Question: Every month I download data from a vendor of ours which is small but it is in a format that is not easy to use lookup formulas on. I then read it with a mess of cell references and hope they are looking to the right spot. What would be the best way to read the data and structure it like in the image below. I need to read columns A:G one month and then next month it will be A:H but will only have 12 months Max ever, and then structure it to work in my report as pictured in I2:K10,
The "Location" may not have data in the download from the vendor. So the Locations are changing. Also I need to download about 30 of these small data ranges from them to put together in a bigger report. Also the data will be pasted to its own sheet and the pulled data on another.
I am open to VBA suggestions as well as just cell formulas.
The different colors are there to show what I am trying to read and where I need it written.
Thanks,
-Scheballs

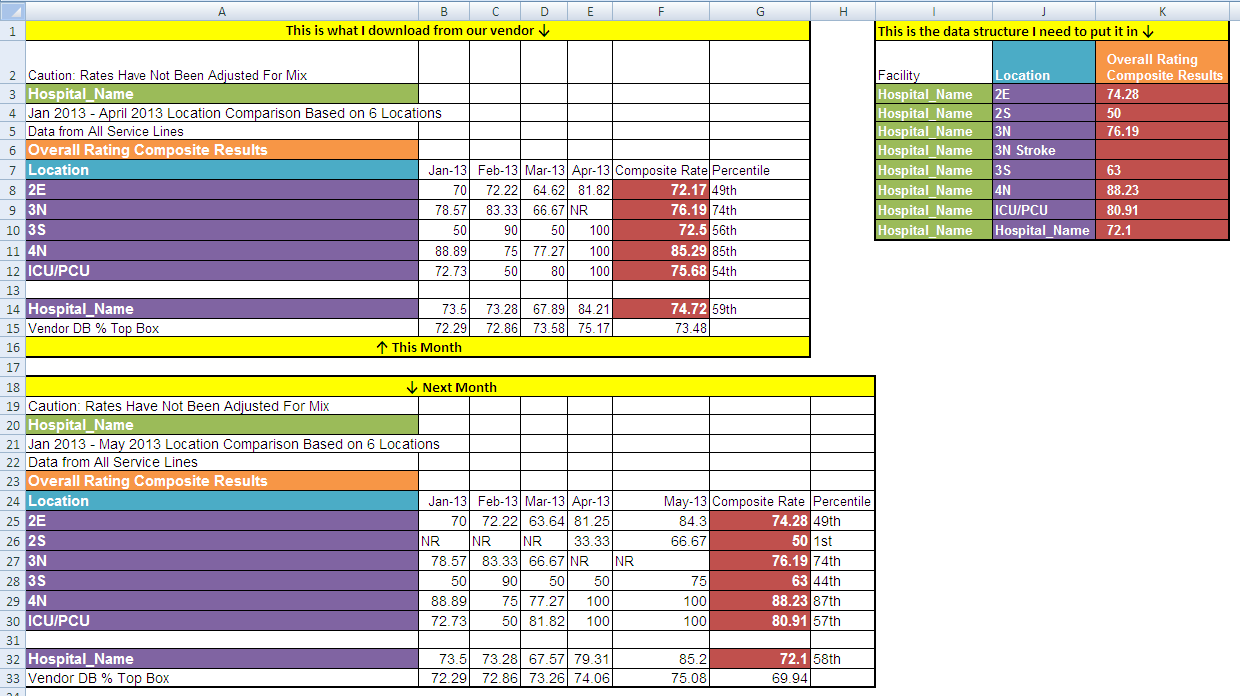
Answer: This is Part 2 of the answer which introduces the solution and contains the main routine. <URL> introduces techniques that I use in the solution.
My solution requires the macro's workbook contain two worksheets: one for errors and one for the consolidated data. The names of these workbooks are defined as constants so can be changed as required.
I created a number of CSV files that I believe match the format of those you download. A typical example is:
'''
1 Caution: Rates Have Not Been Adjusted For Patient Mix
2 St Anthony's Hospital
3 Jan 2013 - April 2013 Location Comparison Based on 6 Locations
4 CMS Qualified HCAHPS Data from All Service Lines
5 Communications about Medications Composite Results
6 Location,Jan 2013,Feb 2013,Mar 2013,Apr 2013,Composite Rate,Percentile
7 2E,70,72.22,64.62,81.82,72.17,49th
8 2S,60,62.22,54.62,71.82,62.17,39th
9 3N,78.57,83.33,66.67,NR,76.19,74th
10 3S,50,90,50,100,72.5,56th
11 4N,88.89,75,77.27,100,85.29,85th
12 ICU/PCU,72.73,50,80,100,75.68,54th
13
14 St Anthony's Hospital,73.5,73.28,67.89,84.21,74.72,59th
15 Vendor DB % Top Box,72.29,72.86,73.58,75.17,73.48
'''
The hospital names are real although it is a coincidence if they are ones of interest to you. The questions are I believe correct. The locations and the data are imaginary.
My code thoroughly checks the format of a CSV file because I have been caught by authors changing the format of such files without warning. Gross changes might crash a macro but minor changes can go unnoticed for months.
Checks include matching the date range of row 3 against the idnividal dates on row 6. A failed check will result in a message in the Error worksheet. Most checks simply result in that file being rejected. However, it is a fatal error for two CSV files to have different date ranges.
I had planned to create the consolidated worksheet based on the data I found. However, you use absolute addresses to copy the values into the reporting worksheets so you do not want the data to move from month to month depending on which locations are included in the CSV file. Instead I have created a fixed layout:

Hospital names are in column 1. The name must be against the first location for the hospital but is optional for susequent rows. No doubt you will pick one style or the other but I mixed styles for my tests. A CSV file with a hospital name other than one of those in this listed here will be rejected.
Locations are in column 2. There is no significance to the sequence of location except that the final row must be for the total/average/summary. I have used the "Total" as the row title but you can change it to anything. Not every location listed here need appear in a CSV file but if a CSV file contains an unexpected location, it will be rejected.
The questions are listed from A3 onwards. A CSV file containing a question not listed here will be rejected.
The initial contents of the data area of this worksheet do not matter because they are cleared by the macro.
After running the macro, the worksheet might look this. Gaps mean that I have no test data for that hospital/questions:

I believe the comments within my code are sufficient for you to change it to match the format of the CSV files if they are different from my guess.
This code is designed to be in its own module. This code does not rely on anything in the demo macros. Good luck.
'''
Option Explicit
' Constants are a convenient way of defining values that will not change
' during a run of the macro. They are particular suitable for:
' (1) Replacing numbers by meaningful name. If column 5 is used for
' names, say, using ColName instead of 5 helps document the macro.
' (2) Values that are used in several places and might change. When they
' do change, one amendment is sufficient to fully update the macro.
Const ColConsolHosp As Long = 1 'Const ColConsolLocn As Long = 2 '| If the columns of the consolidate
Const ColConsolQuestFirst As Long = 3 '| worksheet are rearranged, these
Const ColConsolQuestLast As Long = 12 '/ valuesmust be ajusted to match.
Const ColErrorTime As Long = 1
Const ColErrorFile As Long = 2
Const ColErrorRow As Long = 3
Const ColErrorCol As Long = 4
Const ColErrorMsg As Long = 5
Const FmtDate As String = "dmmmyy"
Const FmtDateTime As String = "dmmmyy hh:mm"
Const WkShtNameConsol As String = "Consolidate" '\ Change if require output to
Const WkShtNameError As String = "Error" '/ different worksheets.
Sub Consolidate()
Dim CellValueConsol() As Variant ' Cell values from used range
' of consoldate worksheet
Dim ColSrcCompositeRate As Long ' Column hold composite rate
Dim ColConsolCrnt As Long
Dim DateStartAll As Date
Dim DateStartCrnt As Date
Dim DateEndAll As Date
Dim DateEndCrnt As Date
Dim ErrMsg As String
Dim FileCellValueSrc() As Variant ' Value of UsedRange for each CSV file
Dim FileError() As Boolean ' Error state for each file
Dim FileInxHosp() As Long ' Hospital for each CSV file
Dim FileInxQuest() As Long ' Question for each CSV file
Dim FileName() As String ' Name for each CSV file
Dim FileSysObj As Object
Dim FileObj As Object
Dim FolderObj As Object
Dim Found As Boolean
Dim HospName() As Variant ' Names of hospitals
Dim HospNameCrnt As String
Dim InxFileCrnt As Long
Dim InxFileDate As Long
Dim InxHospCrnt As Long
Dim InxLocnCrnt As Long
Dim InxQuestCrnt As Long
Dim Locn() As Variant ' Locations for each hosital
Dim NumCSVFile As Long ' Number of CSV files
Dim NumHosps As Long
Dim NumMonthsData As Long
Dim PathName As String
Dim Quest As Variant ' Array of questions
Dim RowConsolCrnt As Long
Dim RowConsolHospFirst() As Long ' First row for each hospital
' within consolidate worksheet
Dim RowConsolTemp As Long
Dim RowErrorCrnt As Long
Dim RowSrcCrnt As Long
Dim WkBkSrc As Workbook
Application.ScreenUpdating = False ' Reduces screen flash and increases speed
' Load CSV files
' ==============
PathName = Application.ThisWorkbook.Path
Set FileSysObj = CreateObject("Scripting.FileSystemObject")
Set FolderObj = FileSysObj.GetFolder(PathName)
NumCSVFile = 0
' Loop through files to count number of CSV files
For Each FileObj In FolderObj.Files
If LCase(Right(FileObj.Name, 4)) = ".csv" Then
NumCSVFile = NumCSVFile + 1
End If
Next
' Size arrays holding data per file
ReDim FileCellValueSrc(1 To NumCSVFile)
ReDim FileError(1 To NumCSVFile)
ReDim FileInxHosp(1 To NumCSVFile)
ReDim FileInxQuest(1 To NumCSVFile)
ReDim FileName(1 To NumCSVFile)
InxFileCrnt = 0
' Loop through files to save names and cell values.
For Each FileObj In FolderObj.Files
If LCase(Right(FileObj.Name, 4)) = ".csv" Then
InxFileCrnt = InxFileCrnt + 1
FileName(InxFileCrnt) = FileObj.Name
Set WkBkSrc = Workbooks.Open(PathName & "" & FileObj.Name)
FileCellValueSrc(InxFileCrnt) = WkBkSrc.ActiveSheet.UsedRange
WkBkSrc.Close ' Close the CSV file
End If
Next
' Release resources
Set FileSysObj = Nothing
Set FolderObj = Nothing
' Extract controlling values from consolidate worksheet
' =====================================================
With Worksheets(WkShtNameConsol)
CellValueConsol = .UsedRange.Value
End With
'Debug.Print UBound(CellValueConsol, 1)
'Debug.Print UBound(CellValueConsol, 2)
' This code assumes a single header row consisting of:
' Hospital Location Question1 Question2 ...
' with appropriate names in the first two columns. The cells under the
' questions will all be overwritten.
' These columns are accessed using constants. Limited variation could
' be achieved within amending the code by changing constants.
' Execution will stop at a Debug.assert statement if the expression has a
' value of False. This is an easy way of confirming the worksheet is as
' expected. If a user might change the format of the output worksheet,
' this should be replaced by a MsgBox statement.
Debug.Assert CellValueConsol(1, ColConsolHosp) = "Hospital"
Debug.Assert CellValueConsol(1, ColConsolLocn) = "Location"
' Count number of hospitals.
' This code assumes all locations for a hospital are together and start at
' row 2. The hospital name may be repeated or may be blank on the second and
' subsequent rows for a hospital. That is, the following is acceptable:
' HospitalA X
' HospitalA Y
' HospitalA Z
' HospitalB X
' Y
' Z
' Count number of hospitals
HospNameCrnt = CellValueConsol(2, ColConsolHosp)
NumHosps = 1
For RowConsolCrnt = 3 To UBound(CellValueConsol, 1)
If CellValueConsol(RowConsolCrnt, ColConsolHosp) <> HospNameCrnt And _
CellValueConsol(RowConsolCrnt, ColConsolHosp) <> "" Then
NumHosps = NumHosps + 1
HospNameCrnt = CellValueConsol(RowConsolCrnt, ColConsolHosp)
End If
Next
'Debug.Print NumHosps
' Size HospName, Locn and RowConsolHospFirst for the number of hospitals
ReDim HospName(1 To NumHosps)
ReDim Locn(1 To NumHosps)
ReDim RowConsolHospFirst(1 To NumHosps)
' Load Hospital and Location arrays
InxHospCrnt = 1
HospNameCrnt = CellValueConsol(2, ColConsolHosp)
HospName(InxHospCrnt) = HospNameCrnt
RowConsolHospFirst(InxHospCrnt) = 2
For RowConsolCrnt = 3 To UBound(CellValueConsol, 1)
If CellValueConsol(RowConsolCrnt, ColConsolHosp) <> HospNameCrnt And _
CellValueConsol(RowConsolCrnt, ColConsolHosp) <> "" Then
' Load locations from worksheet to Location array
Call ExtractSubArray(CellValueConsol, Locn(InxHospCrnt), _
RowConsolHospFirst(InxHospCrnt), ColConsolLocn, _
RowConsolCrnt - 1, ColConsolLocn)
HospNameCrnt = CellValueConsol(RowConsolCrnt, ColConsolHosp)
InxHospCrnt = InxHospCrnt + 1
HospName(InxHospCrnt) = HospNameCrnt
RowConsolHospFirst(InxHospCrnt) = RowConsolCrnt
End If
Next
' Load locations for final hospital from worksheet to Location array
Call ExtractSubArray(CellValueConsol, Locn(InxHospCrnt), _
RowConsolHospFirst(InxHospCrnt), ColConsolLocn, _
UBound(CellValueConsol, 1), ColConsolLocn)
' Load questions
Call ExtractSubArray(CellValueConsol, Quest, _
1, ColConsolQuestFirst, _
1, ColConsolQuestLast)
' Clear data area of Consolidate worksheet
' =======================================
For RowConsolCrnt = 2 To UBound(CellValueConsol, 1)
For ColConsolCrnt = ColConsolQuestFirst To ColConsolQuestLast
CellValueConsol(RowConsolCrnt, ColConsolCrnt) = ""
Next
Next
' Prepare error worksheet
'========================
With Worksheets(WkShtNameError)
.Cells.EntireRow.Delete
.Cells(1, ColErrorTime).Value = "Time"
With .Cells(1, ColErrorFile)
.Value = "File"
.ColumnWidth = 71.71
End With
With .Cells(1, ColErrorRow)
.Value = "Row"
.HorizontalAlignment = xlRight
.ColumnWidth = 4
End With
With .Cells(1, ColErrorCol)
.Value = "Col"
.HorizontalAlignment = xlRight
.ColumnWidth = 4
End With
With .Cells(1, ColErrorMsg)
.Value = "Error"
.ColumnWidth = 71.71
End With
End With
RowErrorCrnt = 1
' Validate the CSV files and extract key information
' ==================================================
InxFileDate = -1 'Date range not yet found
NumMonthsData = 0
For InxFileCrnt = 1 To UBound(FileName)
FileError(InxFileCrnt) = False ' No error found for this file
If IsEmpty(FileCellValueSrc(InxFileCrnt)) Then
' The CSV file was empty
Call RecordError(FileName(InxFileCrnt), 0, 0, _
"Empty CSV file", RowErrorCrnt)
FileError(InxFileCrnt) = True ' This CSV file to be ignored
ElseIf VarType(FileCellValueSrc(InxFileCrnt)) = vbString Then
' The CSV file contained a single value
Call RecordError(FileName(InxFileCrnt), 0, 0, _
"CSV file contains a single string", RowErrorCrnt)
FileError(InxFileCrnt) = True ' This CSV file to be ignored
Else
' The only remaining format that could be returned from a range
' is an array
' Check that cells contain the values expected.
' Most checking code has been placed in subroutines. This keeps the code
' in the main routine clean and simple and allows the subroutines to be
' copied easily to new workbooks with macros performing similar tasks.
' Check Cell A1 = "Caution: Rates Have Not Been Adjusted For Patient Mix"
Call CheckCellValueSingle(FileName(InxFileCrnt), _
FileCellValueSrc(InxFileCrnt), FileError(InxFileCrnt), _
1, 1, _
"Caution: Rates Have Not Been Adjusted For Patient Mix", _
RowErrorCrnt)
' Check Cell A2 is a known hospital. Save InxHosp against file
Call CheckCellValueMultiple(FileName(InxFileCrnt), _
FileCellValueSrc(InxFileCrnt), _
FileError(InxFileCrnt), 2, 1, HospName, _
FileInxHosp(InxFileCrnt), RowErrorCrnt)
' Check Cell A3 is: Date - Date Location Comparison Based on N Locations
Call CheckDateRangeLocn(FileName(InxFileCrnt), _
FileCellValueSrc(InxFileCrnt), _
FileError(InxFileCrnt), 3, 1, _
DateStartCrnt, DateEndCrnt, RowErrorCrnt)
' Save DateStartCrnt and DatEndCrnt or check they are the same as the
' previously saved values
If InxFileDate = -1 Then
' First set of dates
DateStartAll = DateStartCrnt
DateEndAll = DateEndCrnt
InxFileDate = InxFileCrnt ' The first file found with these dates
Else
If DateStartAll = DateStartCrnt And DateEndAll = DateEndCrnt Then
' The date range for this CSV file matches those of previous files
Else
Call RecordError(FileName(InxFileCrnt), 3, 1, _
"**FATAL ERROR**: Date ranges do not match:" & vbLf & _
Format(DateStartAll, FmtDate) & " - " & _
Format(DateEndAll, FmtDate) & " " & _
FileName(InxFileDate) & vbLf & _
Format(DateStartCrnt, FmtDate) & " - " & _
Format(DateEndCrnt, FmtDate) & " " & _
FileName(InxFileCrnt), RowErrorCrnt)
' There are incompatible CSV files. This is a fatal error. Give up.
Exit Sub
End If
End If
' Check Cell A4 = "CMS Qualified HCAHPS Data from All Service Lines"
Call CheckCellValueSingle(FileName(InxFileCrnt), _
FileCellValueSrc(InxFileCrnt), _
FileError(InxFileCrnt), 4, 1, _
"CMS Qualified HCAHPS Data from All Service Lines", _
RowErrorCrnt)
' Check Cell A5 = Question " Composite Results"
If Not CheckBound(FileCellValueSrc(InxFileCrnt), 5, 1, ErrMsg) Then
Call RecordError(FileName(InxFileCrnt), 5, 1, ErrMsg, RowErrorCrnt)
FileError(InxFileCrnt) = True
Else
FileInxQuest(InxFileCrnt) = -1 ' No match against question
For InxQuestCrnt = 1 To UBound(Quest)
If FileCellValueSrc(InxFileCrnt)(5, 1) = _
Quest(InxQuestCrnt) & " Composite Results" Then
FileInxQuest(InxFileCrnt) = InxQuestCrnt
Exit For
End If
Next
If FileInxQuest(InxFileCrnt) = -1 Then
' No match found
FileError(InxFileCrnt) = True
Call RecordError(FileName(InxFileCrnt), 5, 1, """" & _
FileCellValueSrc(InxFileCrnt)(5, 1) & _
""" does not match a known question", RowErrorCrnt)
End If
End If
' Check cell A6 is: "Location"
Call CheckCellValueSingle(FileName(InxFileCrnt), _
FileCellValueSrc(InxFileCrnt), _
FileError(InxFileCrnt), 6, 1, "Location", _
RowErrorCrnt)
' Check cells B6 to X6 are the 1st day of month
' from DateStartAll to DateEndAll
Call CheckDateSequence(FileName(InxFileCrnt), _
FileCellValueSrc(InxFileCrnt), _
FileError(InxFileCrnt), 6, 2, DateStartAll, _
DateEndAll, "a", "m", RowErrorCrnt)
' Check cells Y6 is "Composite Rate"
If Not FileError(InxFileCrnt) Then
' The data range is not guaranteed until the file is error free
NumMonthsData = DateDiff("m", DateStartAll, DateEndAll) + 1
ColSrcCompositeRate = NumMonthsData + 2
Call CheckCellValueSingle(FileName(InxFileCrnt), _
FileCellValueSrc(InxFileCrnt), _
FileError(InxFileCrnt), 6, ColSrcCompositeRate, _
"Composite Rate", RowErrorCrnt)
End If
If Not FileError(InxFileCrnt) Then
' For row 7 down to the first empty column A, check column A contains
' a known location and ColSrcCompositeRate is numeric.
RowSrcCrnt = 7
InxHospCrnt = FileInxHosp(InxFileCrnt)
Do While True
If Not CheckBound(FileCellValueSrc(InxFileCrnt), _
RowSrcCrnt, 1, ErrMsg) Then
' Row not present
Call RecordError(FileName(InxFileCrnt), RowSrcCrnt, 1, _
ErrMsg, RowErrorCrnt)
FileError(InxFileCrnt) = True
Exit Do
End If
If Not CheckBound(FileCellValueSrc(InxFileCrnt), _
RowSrcCrnt, ColSrcCompositeRate, ErrMsg) Then
' Composite rate missing
Call RecordError(FileName(InxFileCrnt), RowSrcCrnt, _
ColSrcCompositeRate, ErrMsg, RowErrorCrnt)
FileError(InxFileCrnt) = True
Exit Do
ElseIf Not IsNumeric(FileCellValueSrc(InxFileCrnt)(RowSrcCrnt, _
ColSrcCompositeRate)) Then
' Composite rate is not numeric
Call RecordError(FileName(InxFileCrnt), RowSrcCrnt, _
ColSrcCompositeRate, "Composite rate """ & _
FileCellValueSrc(InxFileCrnt)(RowSrcCrnt, _
ColSrcCompositeRate) & """ is not numeric", _
RowErrorCrnt)
End If
If FileCellValueSrc(InxFileCrnt)(RowSrcCrnt, 1) = "" Then
' End of location list within file
Exit Do
End If
Found = False
For InxLocnCrnt = 1 To UBound(Locn(InxHospCrnt))
If FileCellValueSrc(InxFileCrnt)(RowSrcCrnt, 1) = _
Locn(InxHospCrnt)(InxLocnCrnt) Then
' Location from CSV file found in list from consolidate worksheet
Found = True
Exit For
End If
Next
If Not Found Then
Call RecordError(FileName(InxFileCrnt), RowSrcCrnt, 1, _
"Location """ & _
FileCellValueSrc(InxFileCrnt)(RowSrcCrnt, 1) & _
""" not found in list from worksheet """ & _
WkShtNameConsol & """", RowErrorCrnt)
FileError(InxFileCrnt) = True
End If
RowSrcCrnt = RowSrcCrnt + 1
Loop
End If
If Not FileError(InxFileCrnt) Then
' Row RowSrcCrnt will have a blank column 1
RowSrcCrnt = RowSrcCrnt + 1
' Check column A is the total line for the hospital
Call CheckCellValueSingle(FileName(InxFileCrnt), _
FileCellValueSrc(InxFileCrnt), _
FileError(InxFileCrnt), RowSrcCrnt, 1, _
HospName(FileInxHosp(InxFileCrnt)), _
RowErrorCrnt)
If Not CheckBound(FileCellValueSrc(InxFileCrnt), _
RowSrcCrnt, ColSrcCompositeRate, ErrMsg) Then
' Composite rate missing
Call RecordError(FileName(InxFileCrnt), RowSrcCrnt, _
ColSrcCompositeRate, ErrMsg, RowErrorCrnt)
FileError(InxFileCrnt) = True
ElseIf Not IsNumeric(FileCellValueSrc(InxFileCrnt)(RowSrcCrnt, _
ColSrcCompositeRate)) Then
' Composite rate is not numeric
Call RecordError(FileName(InxFileCrnt), RowSrcCrnt, _
ColSrcCompositeRate, "Composite rate """ & _
FileCellValueSrc(InxFileCrnt)(RowSrcCrnt, _
ColSrcCompositeRate) & """ is not numeric", _
RowErrorCrnt)
End If
End If
End If
Next InxFileCrnt
' If get here there has not been a fatal error although one or more
' individual files may have been rejected.
For InxFileCrnt = 1 To UBound(FileName)
If Not FileError(InxFileCrnt) Then
' No error has been found in this file
InxHospCrnt = FileInxHosp(InxFileCrnt)
InxQuestCrnt = FileInxQuest(InxFileCrnt)
ColConsolCrnt = 2 + InxQuestCrnt
RowSrcCrnt = 7 ' First location row
Do While True
If FileCellValueSrc(InxFileCrnt)(RowSrcCrnt, 1) = "" Then
' End of location list within file
Exit Do
End If
For InxLocnCrnt = 1 To UBound(Locn(InxHospCrnt))
If FileCellValueSrc(InxFileCrnt)(RowSrcCrnt, 1) = _
Locn(InxHospCrnt)(InxLocnCrnt) Then
' Location from CSV file found in list from consolidate worksheet
RowConsolCrnt = RowConsolHospFirst(InxHospCrnt) + InxLocnCrnt - 1
CellValueConsol(RowConsolCrnt, ColConsolCrnt) = _
FileCellValueSrc(InxFileCrnt)(RowSrcCrnt, ColSrcCompositeRate)
Exit For
End If
Next
RowSrcCrnt = RowSrcCrnt + 1
Loop
RowSrcCrnt = RowSrcCrnt + 1 ' Advance to hospital total line
' Assume last location row is for total
RowConsolCrnt = RowConsolHospFirst(InxHospCrnt) + _
UBound(Locn(InxHospCrnt)) - 1
CellValueConsol(RowConsolCrnt, ColConsolCrnt) = _
FileCellValueSrc(InxFileCrnt)(RowSrcCrnt, ColSrcCompositeRate)
End If
Next
' Write new values back to consolidate worksheet
' ==============================================
With Worksheets(WkShtNameConsol)
.UsedRange.Value = CellValueConsol
End With
End Sub
'''